Interaction volume radius: 5 \u00c5
Interaction volume height: 20 \u00c5
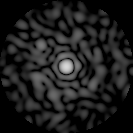
Disorder parameter: 0.8698